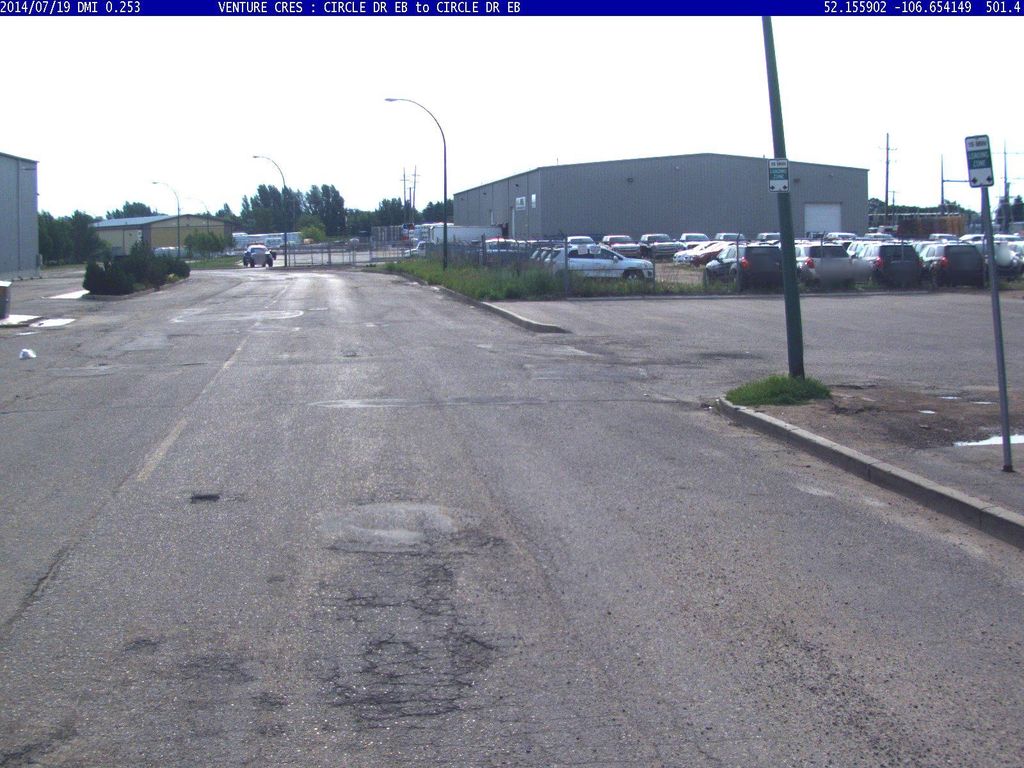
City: saskatoon